Aerial crown-view tile of a tropical tree (Barro Colorado Island, Panama), acquired 20241014:
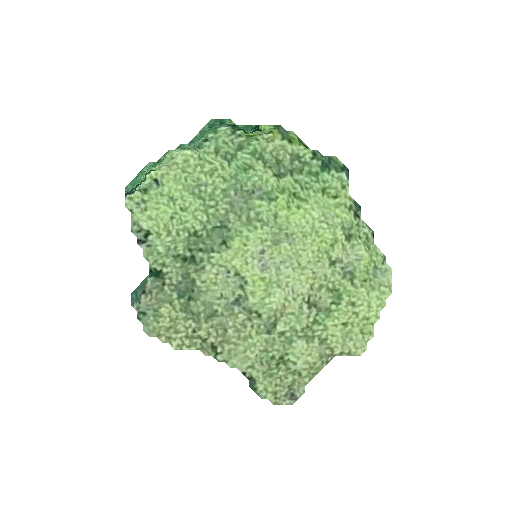
Species: Calophyllum longifolium
GBIF accepted scientific name: Calophyllum longifolium
Crown area: 80.568 m²